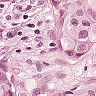
Metastatic tissue present: yes